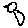
Label: bird